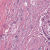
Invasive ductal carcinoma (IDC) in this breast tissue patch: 1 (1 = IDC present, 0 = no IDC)